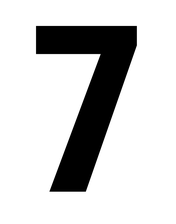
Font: Roboto_Condensed_ExtraBold